Interaction volume radius: 5 \u00c5
Interaction volume height: 30 \u00c5
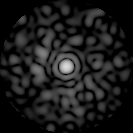
Disorder parameter: 0.8383